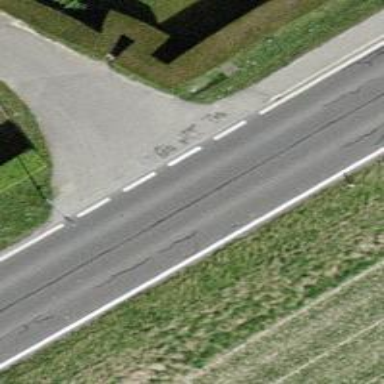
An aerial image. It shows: Secondary road.